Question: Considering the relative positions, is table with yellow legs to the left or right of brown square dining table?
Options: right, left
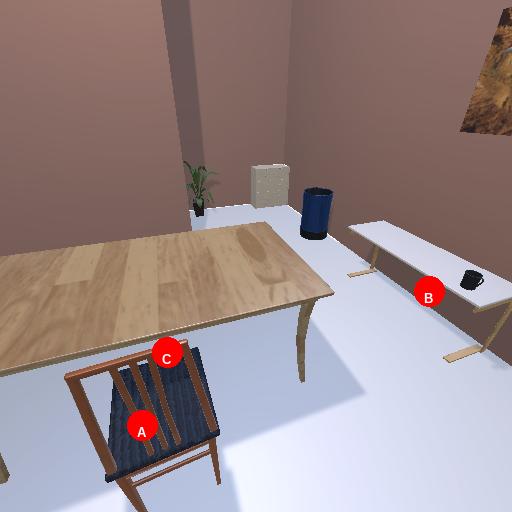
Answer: right